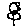
Label: flower